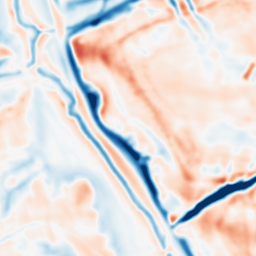
Category: multiscale
Decomposition family: dog_multiscale
Decomposition parameters: sigma_ratio: 1.4
n_scales: 4
base_sigma: 2
Upsampling method: edge_directed
Upsampling parameters: scale: 2
Upsampling scale: 2